Aerial crown-view tile of a tropical tree (Barro Colorado Island, Panama), acquired 20240813:
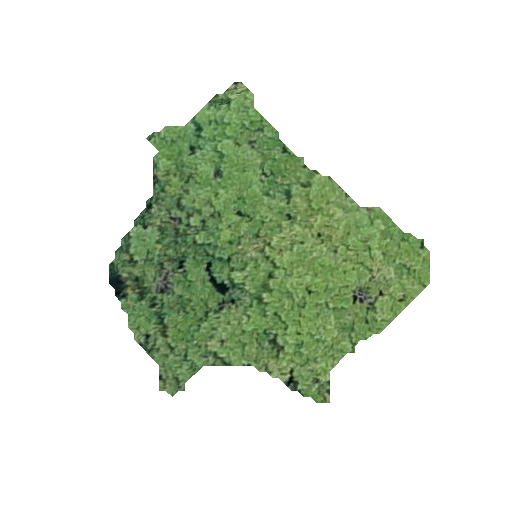
Species: Tabebuia rosea
GBIF accepted scientific name: Tabebuia rosea
Crown area: 90.455 m²